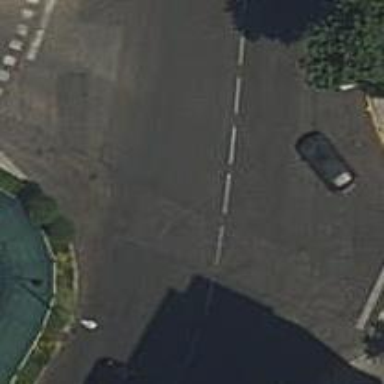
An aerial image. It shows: Road with traffic signals.